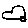
Label: car